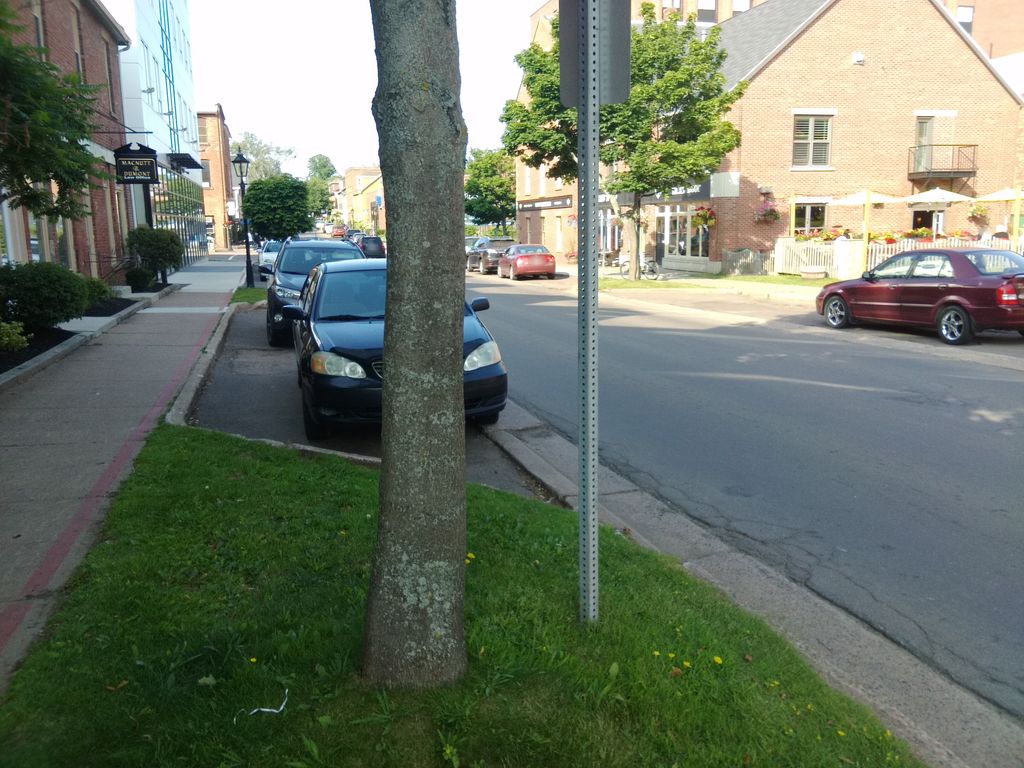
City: charlottetown